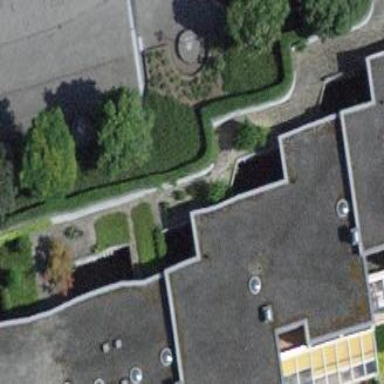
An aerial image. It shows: Terrace building.